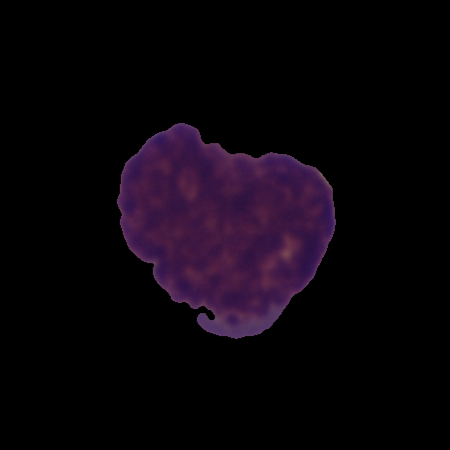
Label: cancer